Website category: phone
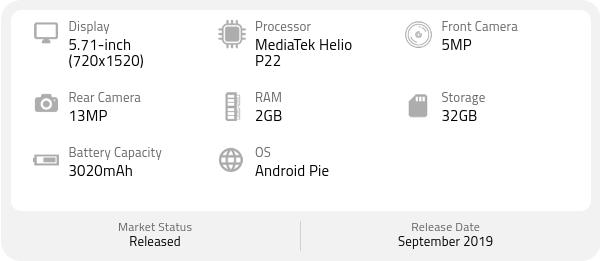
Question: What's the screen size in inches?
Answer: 5.71-inch

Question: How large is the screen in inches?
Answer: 5.71-inch

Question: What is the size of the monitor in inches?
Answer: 5.71-inch

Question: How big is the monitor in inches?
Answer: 5.71-inch

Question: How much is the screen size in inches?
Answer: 5.71-inch

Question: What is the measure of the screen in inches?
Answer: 5.71-inch

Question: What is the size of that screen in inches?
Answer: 5.71-inch

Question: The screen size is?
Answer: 5.71-inch

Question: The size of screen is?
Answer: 5.71-inch

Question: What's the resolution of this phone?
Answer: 720x1520

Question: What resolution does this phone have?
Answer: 720x1520

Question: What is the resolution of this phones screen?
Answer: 720x1520

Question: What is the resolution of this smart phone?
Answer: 720x1520

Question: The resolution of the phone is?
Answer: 720x1520

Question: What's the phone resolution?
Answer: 720x1520

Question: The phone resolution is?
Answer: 720x1520

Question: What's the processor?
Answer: MediaTek Helio P22

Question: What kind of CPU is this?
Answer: MediaTek Helio P22

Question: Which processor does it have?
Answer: MediaTek Helio P22

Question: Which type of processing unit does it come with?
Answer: MediaTek Helio P22

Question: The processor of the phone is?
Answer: MediaTek Helio P22

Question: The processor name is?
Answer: MediaTek Helio P22

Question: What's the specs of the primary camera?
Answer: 13MP

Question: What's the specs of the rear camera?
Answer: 13MP

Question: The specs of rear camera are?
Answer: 13MP

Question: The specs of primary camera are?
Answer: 13MP

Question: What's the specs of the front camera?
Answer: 5MP

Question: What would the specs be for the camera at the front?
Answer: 5MP

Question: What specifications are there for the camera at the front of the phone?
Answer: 5MP

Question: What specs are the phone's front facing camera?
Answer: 5MP

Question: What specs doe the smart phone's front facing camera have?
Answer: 5MP

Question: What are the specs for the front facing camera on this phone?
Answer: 5MP

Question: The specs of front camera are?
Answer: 5MP

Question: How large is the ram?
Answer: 2GB

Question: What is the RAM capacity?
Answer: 2GB

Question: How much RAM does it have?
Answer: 2GB

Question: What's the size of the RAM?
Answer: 2GB

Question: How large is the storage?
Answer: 32GB

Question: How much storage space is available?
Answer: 32GB

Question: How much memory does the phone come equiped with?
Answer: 32GB

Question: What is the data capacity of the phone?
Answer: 32GB

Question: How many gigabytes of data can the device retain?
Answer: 32GB

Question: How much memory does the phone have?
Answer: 32GB

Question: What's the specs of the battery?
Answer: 3020mAh

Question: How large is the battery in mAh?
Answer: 3020mAh

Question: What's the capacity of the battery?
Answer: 3020mAh

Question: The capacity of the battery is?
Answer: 3020mAh

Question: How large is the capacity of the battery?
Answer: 3020mAh

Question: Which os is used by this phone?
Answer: Android Pie

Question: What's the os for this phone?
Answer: Android Pie

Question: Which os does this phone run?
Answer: Android Pie

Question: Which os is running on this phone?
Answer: Android Pie

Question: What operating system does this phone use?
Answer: Android Pie

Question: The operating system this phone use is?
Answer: Android Pie

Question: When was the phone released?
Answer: September 2019

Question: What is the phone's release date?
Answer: September 2019

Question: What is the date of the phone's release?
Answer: September 2019

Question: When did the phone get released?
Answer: September 2019

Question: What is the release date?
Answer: September 2019

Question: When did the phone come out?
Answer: September 2019

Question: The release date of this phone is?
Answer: September 2019